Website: bh-photo
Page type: customer-info-address
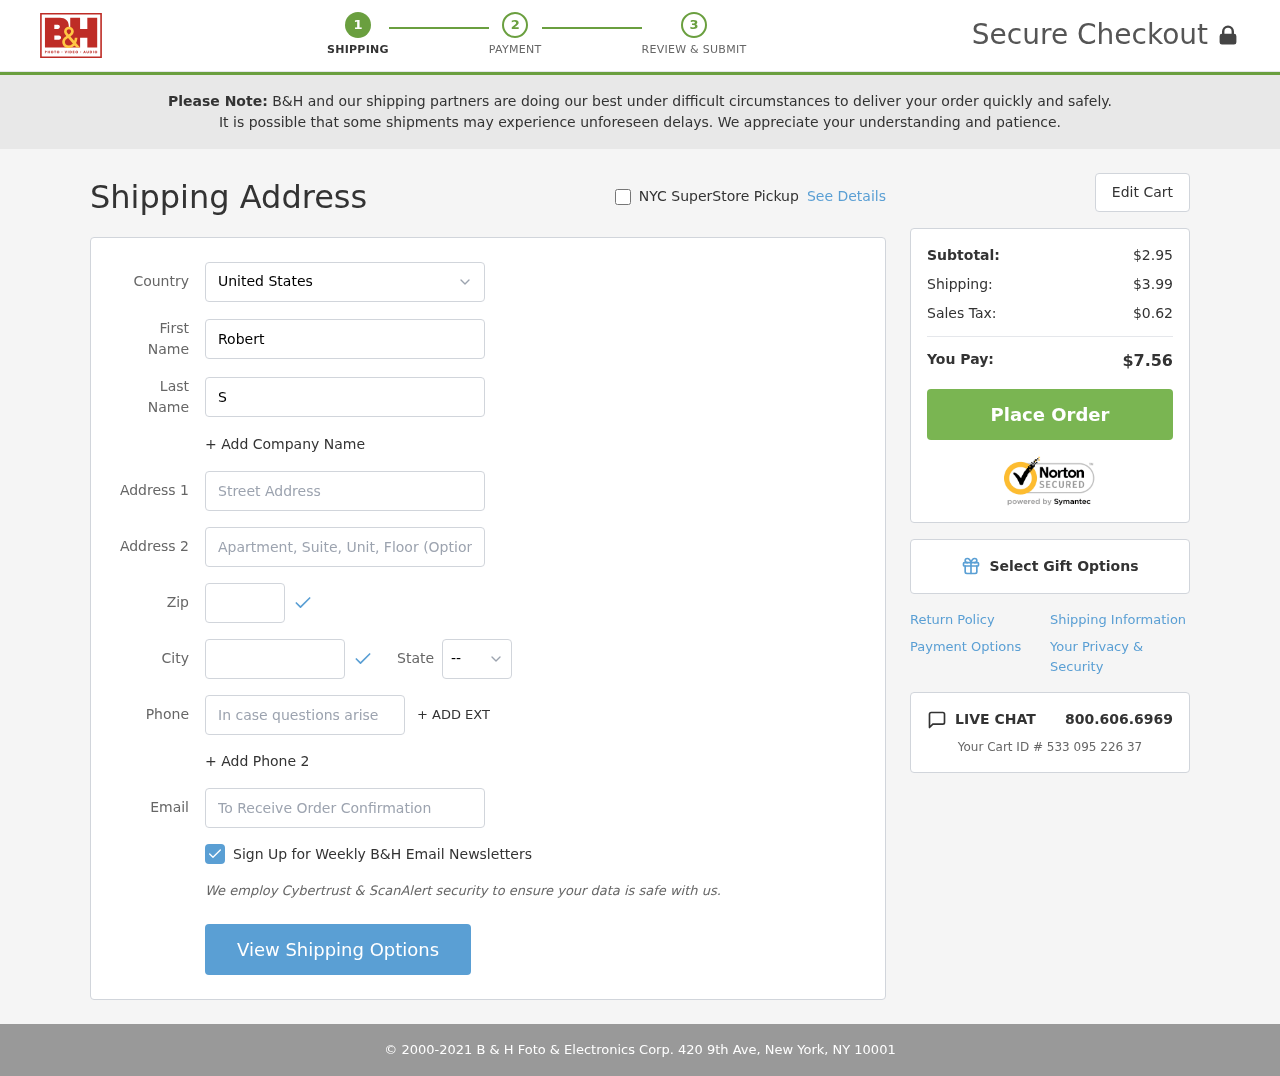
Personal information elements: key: PII_CITY
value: Smithport
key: PII_COUNTRY
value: United States
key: PII_EMAIL
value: rstone@hotmail.com
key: PII_FIRSTNAME
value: Robert
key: PII_LASTNAME
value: Stone
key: PII_PHONE
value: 2582311607
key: PII_POSTCODE
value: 97400
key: PII_STATE_ABBR
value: ID
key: PII_STREET
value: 4784 Donaldson Squares Apt. 569
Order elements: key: ORDER_SUBTOTAL
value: $2.95
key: ORDER_SHIPPING_COST
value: $3.99
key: ORDER_TAX
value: $0.62
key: ORDER_TOTAL
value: $7.56
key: ORDER_ID
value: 533 095 226 37